Question: What the program is doing is simply allocating an object and then releasing it.
I'm new to Instruments so I'm not sure I'm interpetingh this right:

The red line suggests there is a leak at the point where I allocate that object. But on the details you can see it was released and the refcount went back to 0. So why is there a red line in the first place, what is it exactly telling me?
EDIT: this is the "leak" detected. Code from my UIViewController:
'''
- (void)viewDidLoad
{
[super viewDidLoad];
Plant *plant = [[Plant alloc] initWithWeight:3 withSpecies:@"carrot"];
[plant release];
}
'''
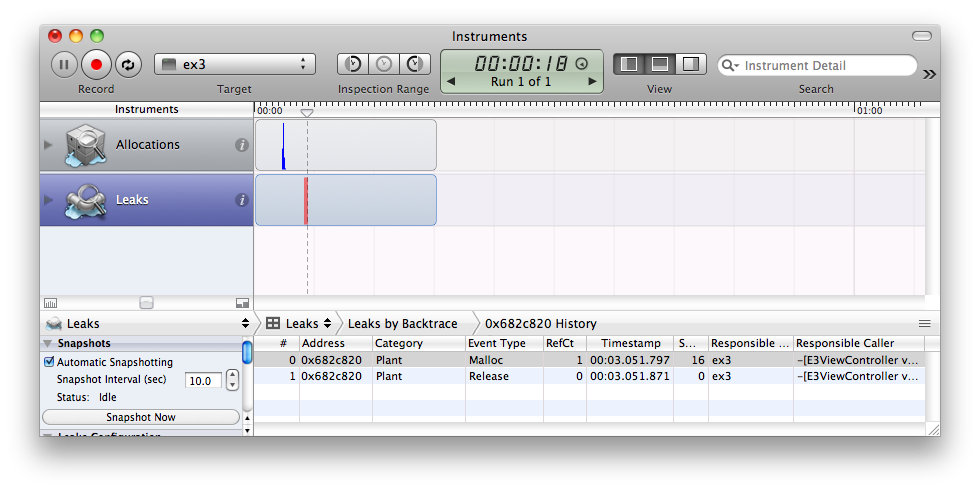
Answer: I found it.
The class had a dealloc method that wasn't calling [super dealloc] at the end.